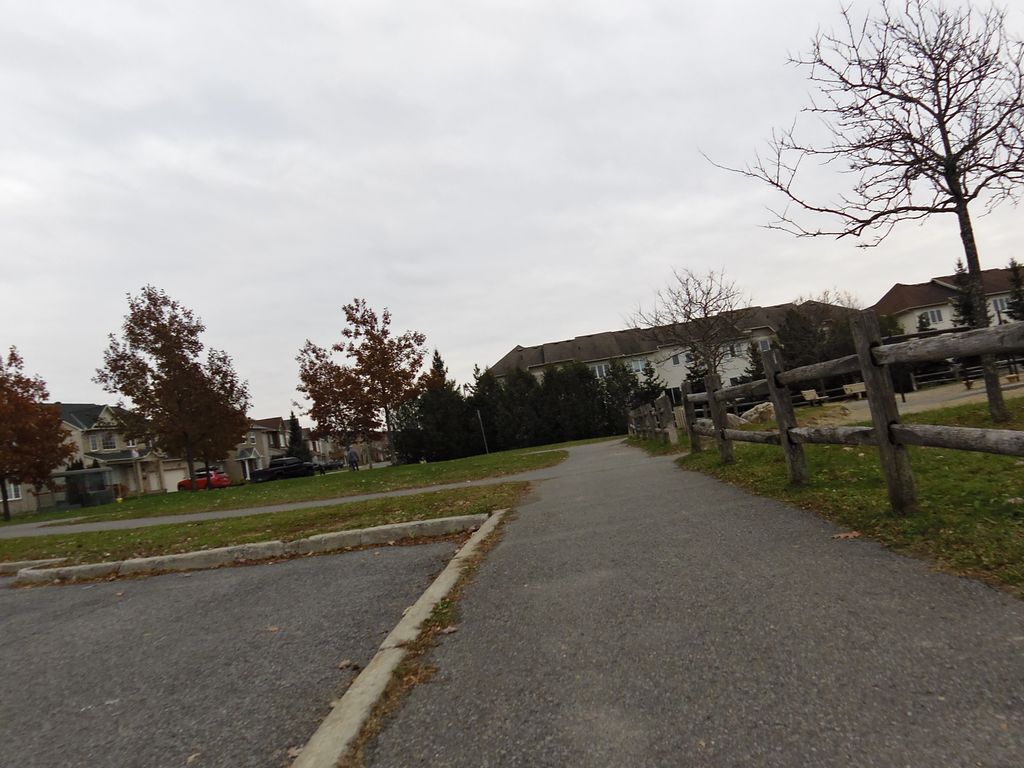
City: ottawa-gatineau